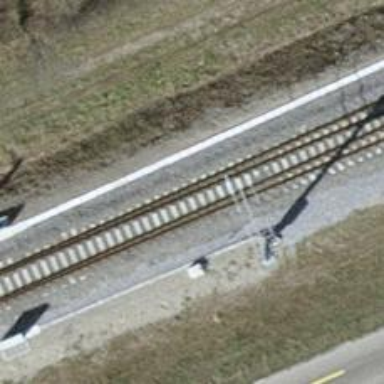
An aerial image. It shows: Railway switch.